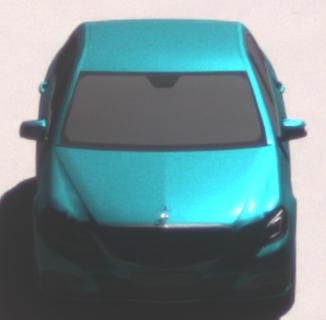
Make: Mercedes-Benz
Model: E 200
Detailed model: E-Class (212) Limousine
Model produced from: 2013/04
Model produced until: 2015/10
Doors: 4
Color: blue
Road condition: dry road
Daytime: midday
Contrast: high contrast